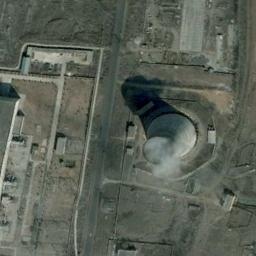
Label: thermal_power_station